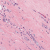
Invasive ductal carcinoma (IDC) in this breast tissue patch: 1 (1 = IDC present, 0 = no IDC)